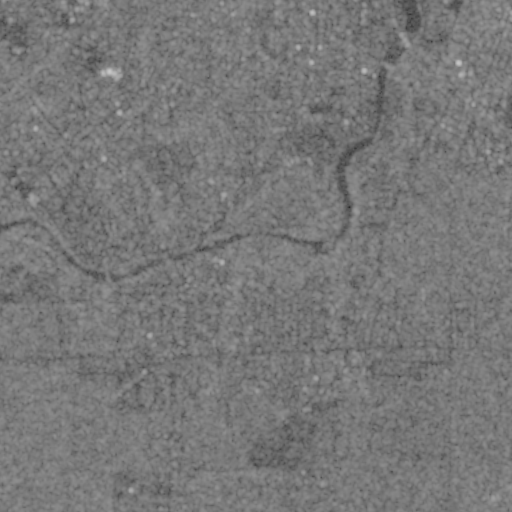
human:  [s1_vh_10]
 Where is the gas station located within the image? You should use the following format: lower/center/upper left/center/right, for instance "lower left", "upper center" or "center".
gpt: The gas station is located in the lower left of the image.
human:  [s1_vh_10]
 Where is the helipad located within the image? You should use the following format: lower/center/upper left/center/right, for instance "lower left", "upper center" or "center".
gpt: The helipad is located in the upper left of the image.
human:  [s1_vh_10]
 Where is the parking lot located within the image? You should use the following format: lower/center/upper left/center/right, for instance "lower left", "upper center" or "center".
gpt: The parking lot is located in the upper of the image.
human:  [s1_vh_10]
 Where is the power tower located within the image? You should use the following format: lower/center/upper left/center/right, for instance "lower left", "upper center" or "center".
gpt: The power tower is located in the lower left of the image.
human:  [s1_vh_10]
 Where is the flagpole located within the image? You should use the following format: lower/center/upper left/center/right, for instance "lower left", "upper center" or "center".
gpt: The flagpole is located in the upper center of the image.
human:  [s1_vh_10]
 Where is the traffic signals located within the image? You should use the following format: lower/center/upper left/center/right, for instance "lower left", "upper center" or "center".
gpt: The traffic signals is located in the upper of the image.
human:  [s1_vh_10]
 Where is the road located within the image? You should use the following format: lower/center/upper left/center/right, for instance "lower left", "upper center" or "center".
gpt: There is no road in the image.

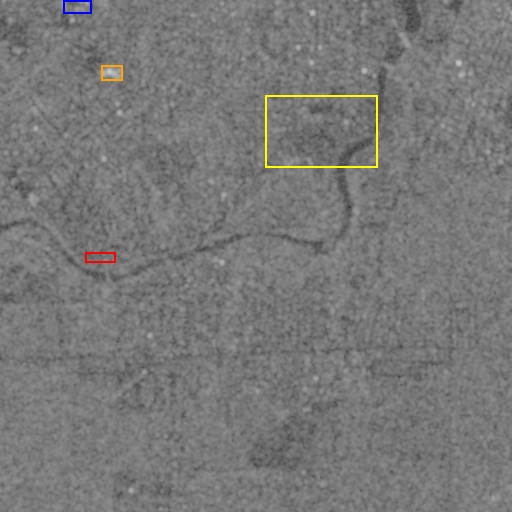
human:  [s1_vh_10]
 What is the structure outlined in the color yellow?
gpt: The structure outlined in yellow is a park.
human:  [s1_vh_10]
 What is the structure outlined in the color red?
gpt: The structure outlined in red is a power substation.
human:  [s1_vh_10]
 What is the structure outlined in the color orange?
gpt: The structure outlined in orange is a building.
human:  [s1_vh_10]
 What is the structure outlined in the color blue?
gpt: The structure outlined in blue is a building.
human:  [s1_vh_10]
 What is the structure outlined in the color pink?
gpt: There is no pink outline.